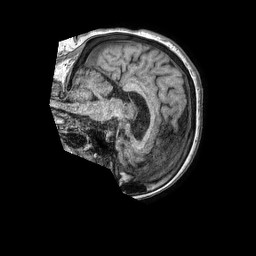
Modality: T1w
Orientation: sagittal
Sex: female
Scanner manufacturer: philips
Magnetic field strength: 1.5 T
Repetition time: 0.007716 s
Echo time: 0.003516 s